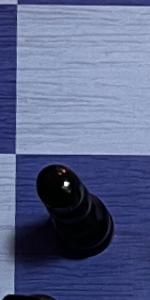
Label: Pawn_Black